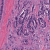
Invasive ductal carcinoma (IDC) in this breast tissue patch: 1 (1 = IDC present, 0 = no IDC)